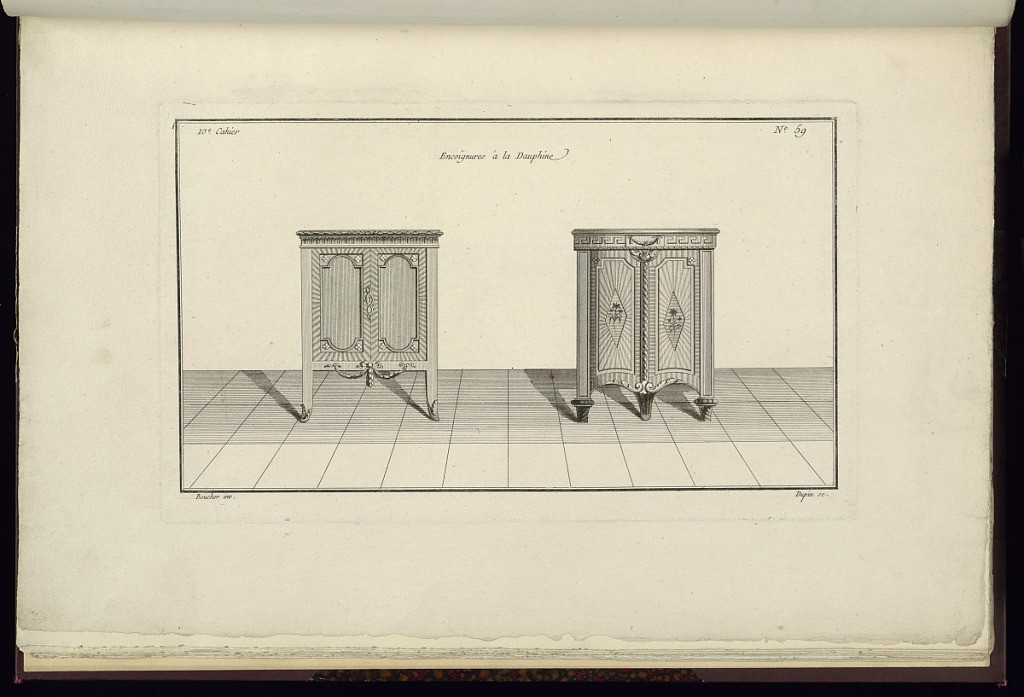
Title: Encoignures à la Dauphine
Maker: Juste-François Boucher, French, 1736 – 1782
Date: ca. 1775
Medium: Engraving on off white laid paper
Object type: Print
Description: Design for two side tables. The table on the left is decorate with ornament motifs including lamb tongue, bound leaf, rosettes, and a garland. The table on the right is decorated with ornament motifs including Greek key pattern, rosettes, lamb tongue, lozenges with flowers within, ribbon twist, and scrolling acanthus leaf at the base. The plate is signed.